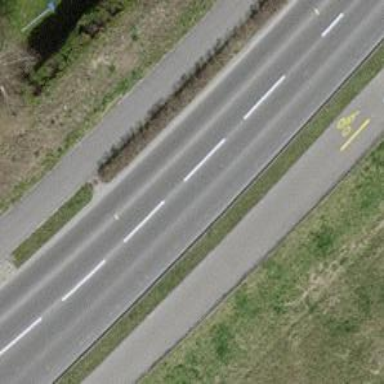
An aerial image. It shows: Asphalt sidewalk.